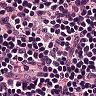
Metastatic tissue present: no